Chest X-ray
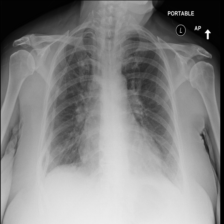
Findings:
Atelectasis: negative
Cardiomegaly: positive
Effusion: positive
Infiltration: positive
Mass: negative
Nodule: negative
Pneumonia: negative
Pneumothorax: negative
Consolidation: negative
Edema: negative
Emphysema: negative
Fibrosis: negative
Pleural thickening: negative
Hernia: negative